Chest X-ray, AP view. Patient: 43 years old, sex M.
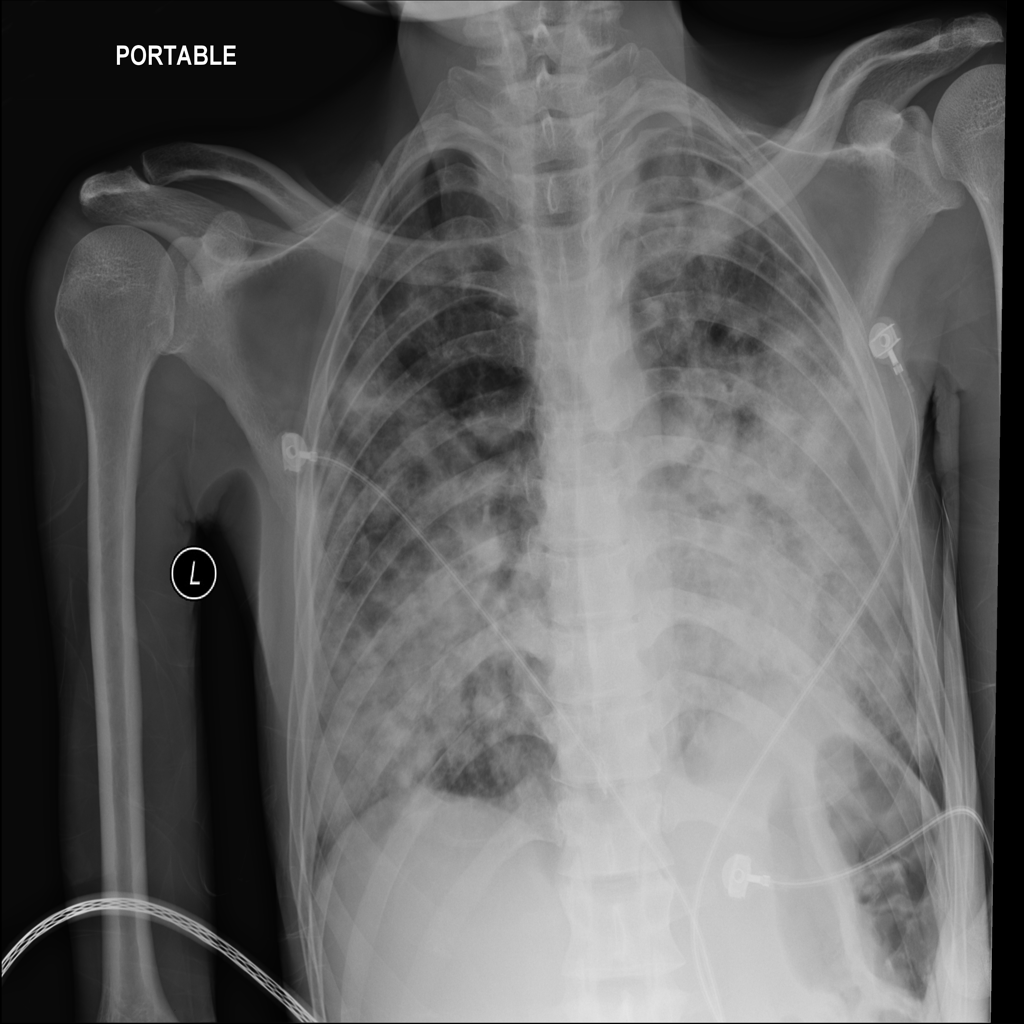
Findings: No Finding